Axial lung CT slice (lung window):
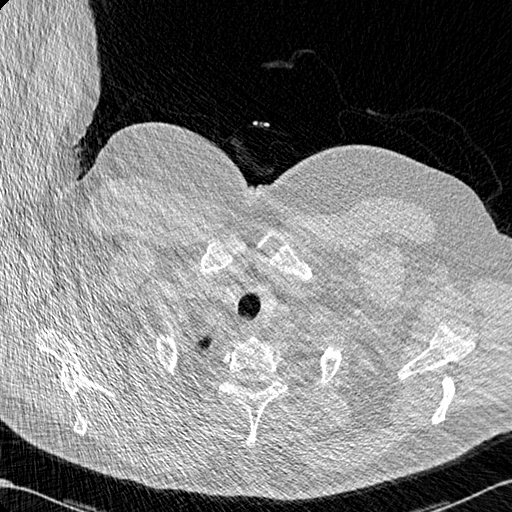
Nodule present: no